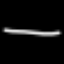
Label: line